Question: For scatterplots with many points, one common technique is to reduce the size of the points and to make them transparent.
'''
library(ggplot2)
ggplot(diamonds, aes(x, y, colour = cut)) +
geom_point(alpha = 0.25, size = 0.5) +
ylim(0, 12)
'''

Unfortunately, the points in the legend are now too small and faint to see properly.
I would like a way to change the points in the legend independently of the plots in the main plot panel. It ought to be one of the setting contained in:
'''
thm <- theme_get()
thm[grepl("legend", names(thm))]
'''
I'm struggling to find the appropriate setting though. How do I change the point size?
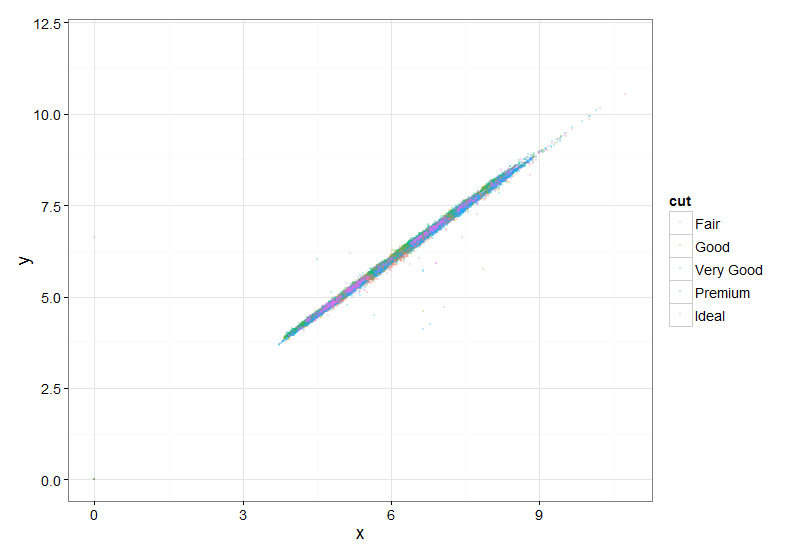
Answer: You can use the function 'guide_legend()' in package 'scales' to achieve your effect.
This function allows you to override the aes values of the guides (legends) in your plot. In your case you want to override both 'alpha' and 'size' values of the 'colour' scale.
Try this:
'''
library(ggplot2)
library(scales)
ggplot(diamonds, aes(x, y, colour = cut)) +
geom_point(alpha = 0.25, size = 1) +
ylim(0, 12) +
guides(colour=guide_legend(override.aes=list(alpha=1, size=3)))
'''